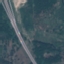
Land use / land cover: Highway